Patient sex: M
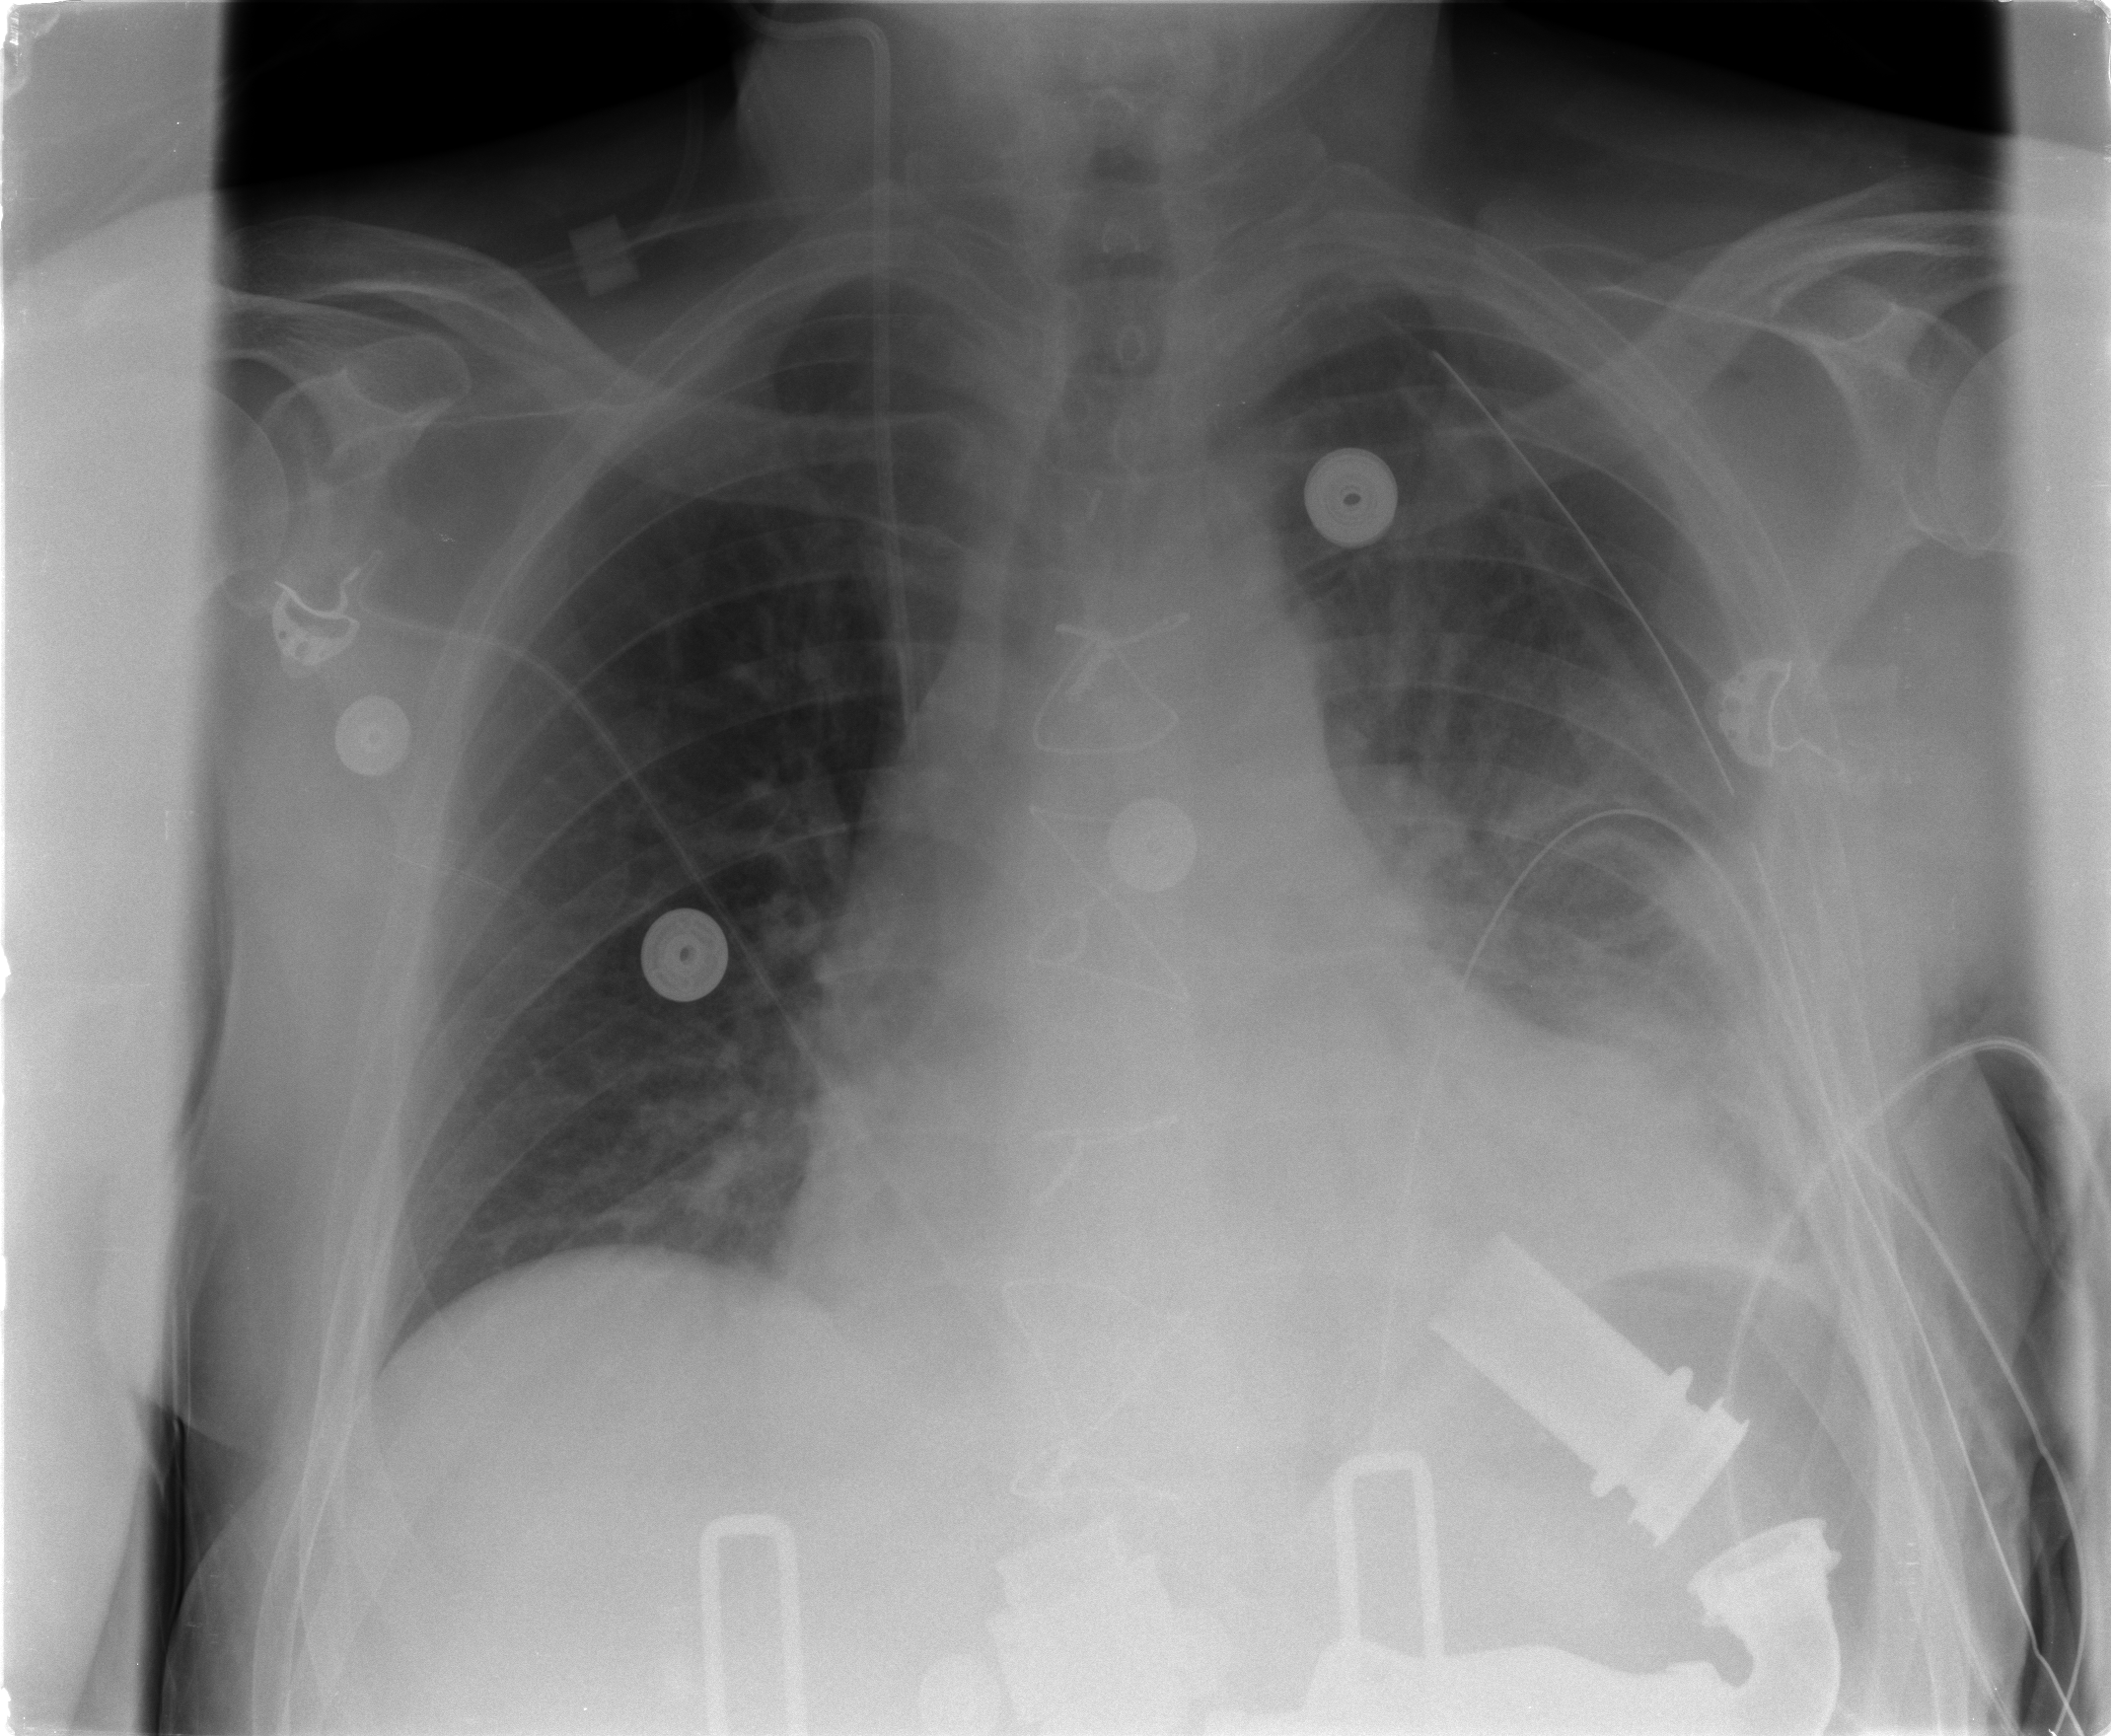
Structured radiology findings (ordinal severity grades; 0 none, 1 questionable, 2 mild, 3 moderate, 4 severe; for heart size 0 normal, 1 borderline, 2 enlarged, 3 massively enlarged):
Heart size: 2
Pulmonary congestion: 2
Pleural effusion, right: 0
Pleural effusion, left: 2
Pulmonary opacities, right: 1
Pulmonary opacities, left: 3
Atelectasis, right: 2
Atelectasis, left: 3